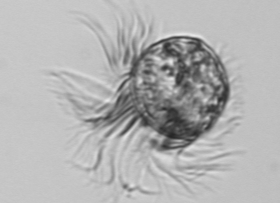
Label: Pelagostrobilidium